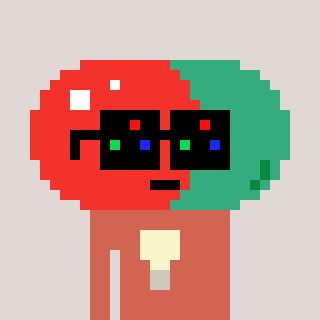
a pixel art character with square black sunglasses, a pill-shaped head and a peachy-colored body on a warm background